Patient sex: M
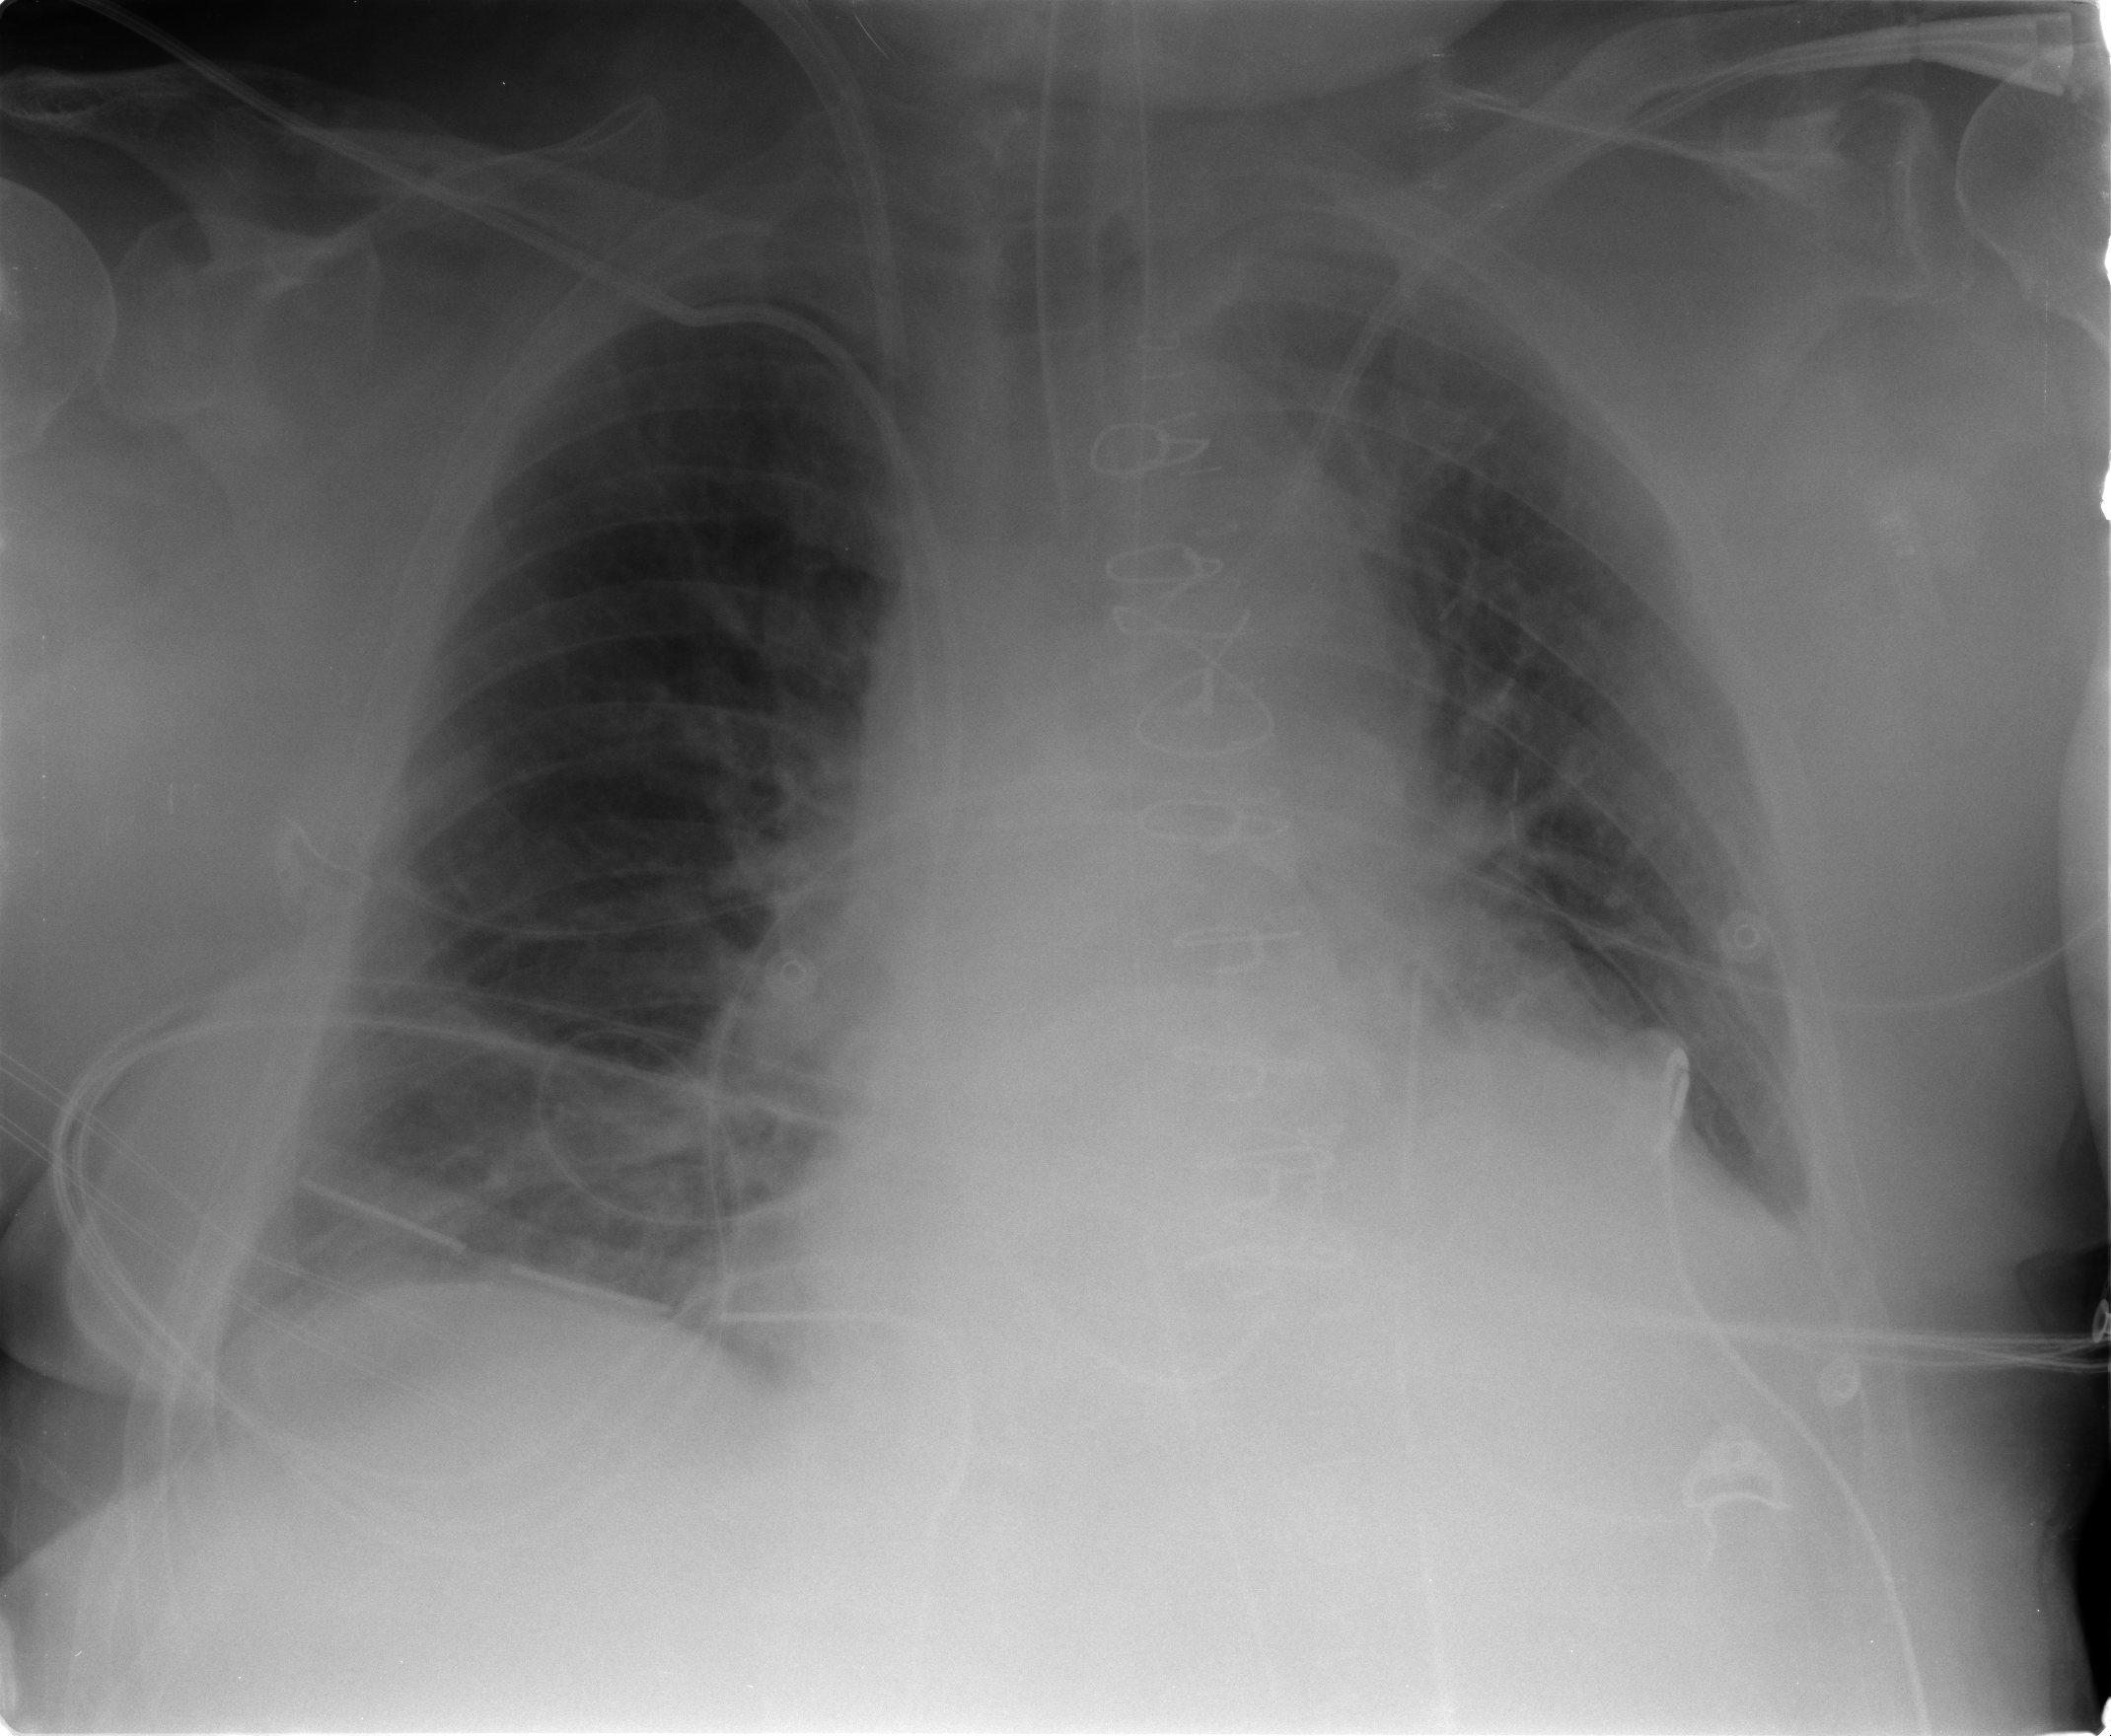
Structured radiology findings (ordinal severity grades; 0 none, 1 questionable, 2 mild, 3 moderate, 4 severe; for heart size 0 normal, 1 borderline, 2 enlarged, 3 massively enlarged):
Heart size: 2
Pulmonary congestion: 1
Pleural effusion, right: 0
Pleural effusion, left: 2
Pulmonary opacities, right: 0
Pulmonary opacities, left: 0
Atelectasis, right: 0
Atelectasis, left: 2